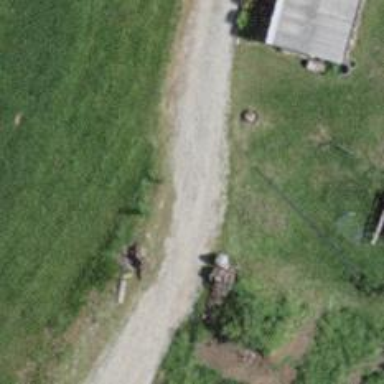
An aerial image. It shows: Dirt driveway that serves as road.